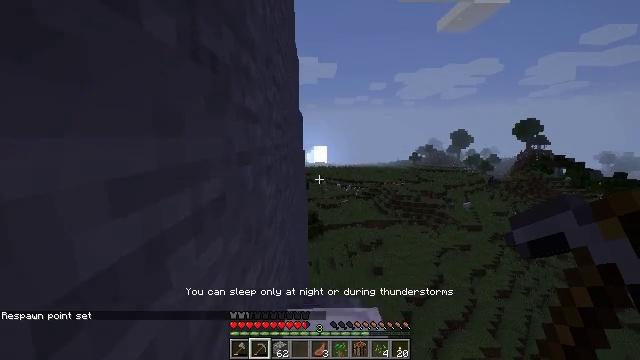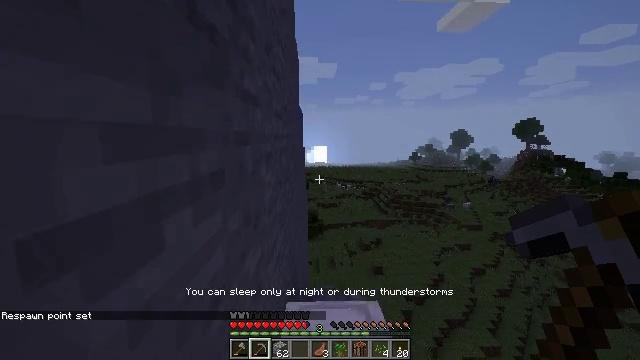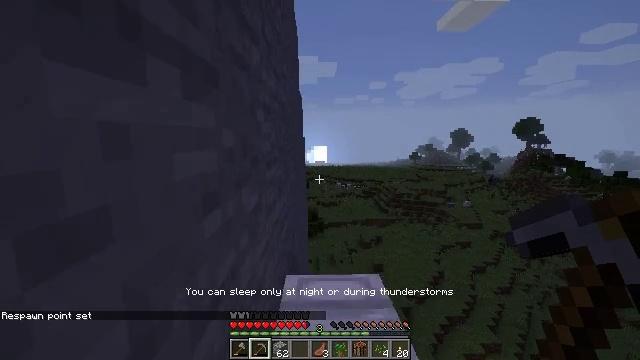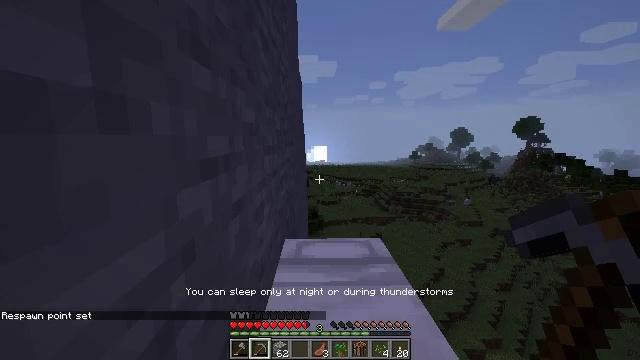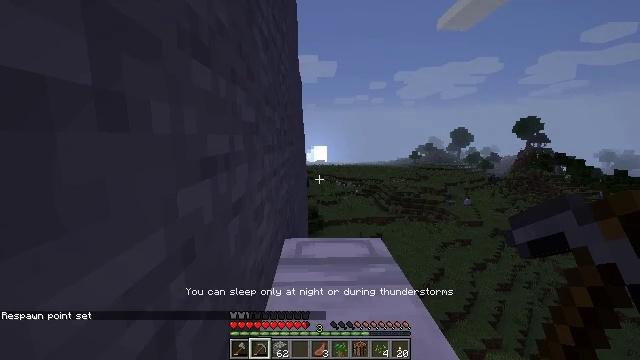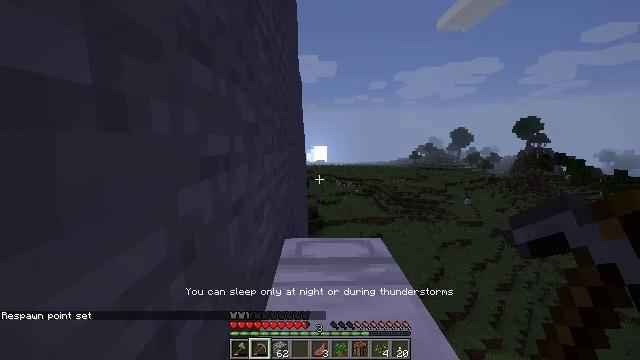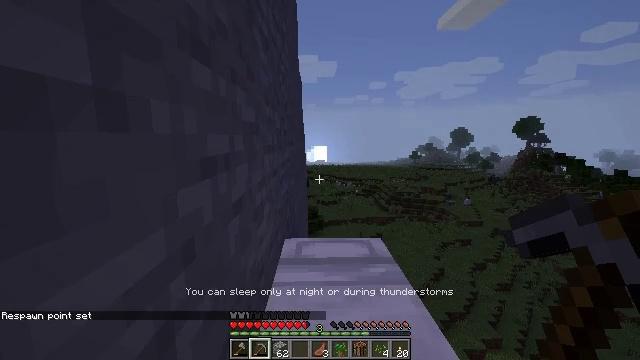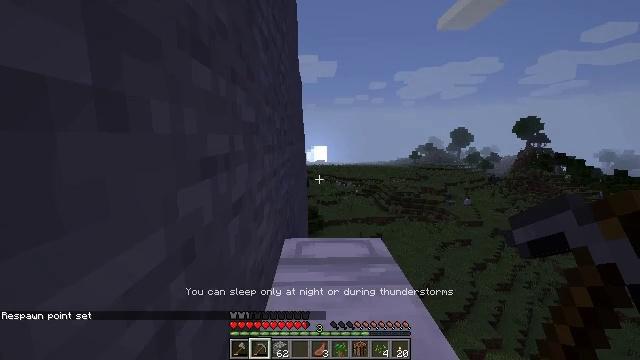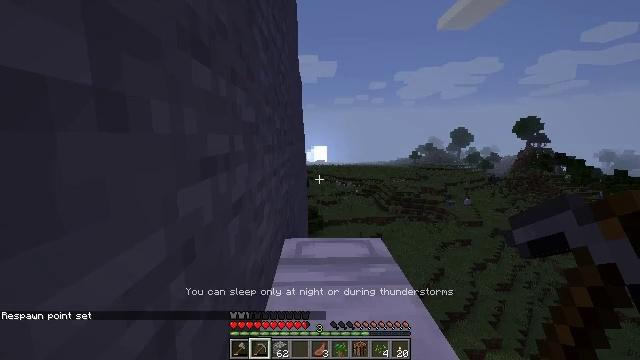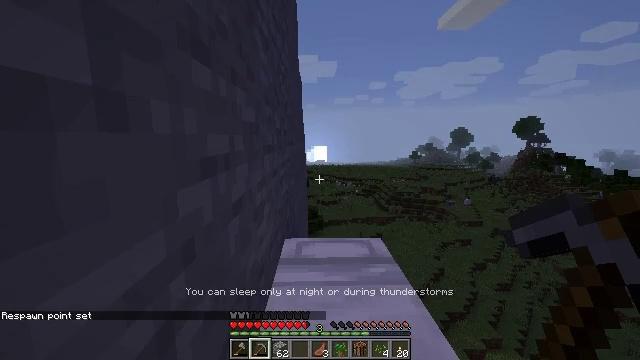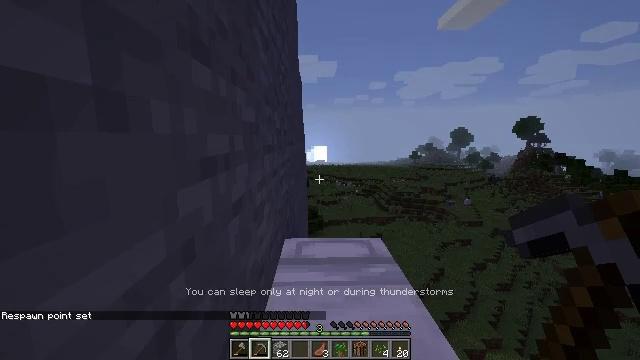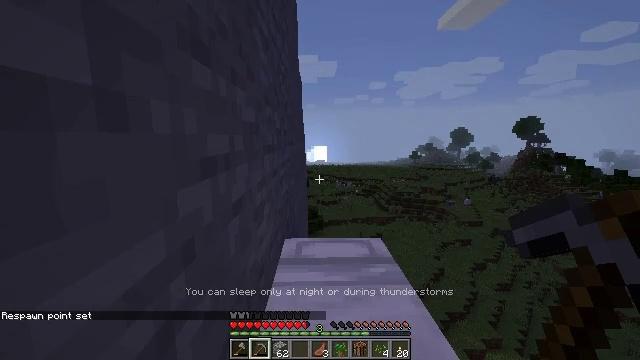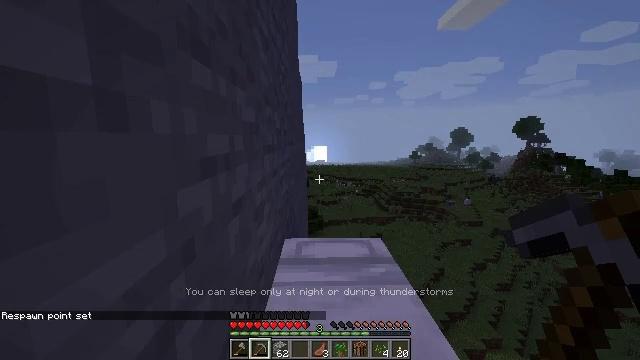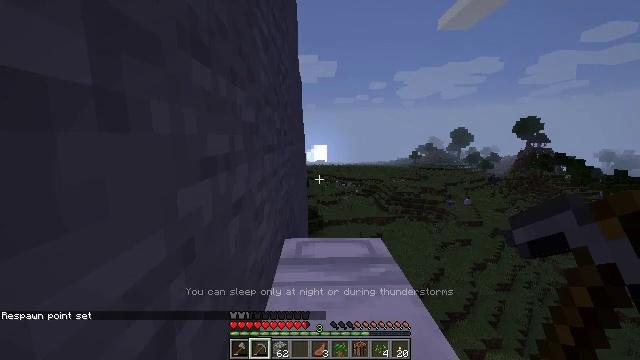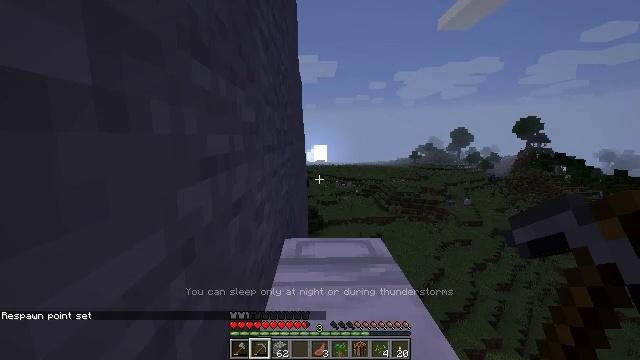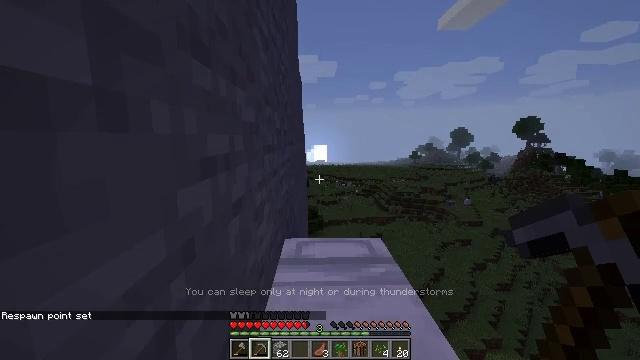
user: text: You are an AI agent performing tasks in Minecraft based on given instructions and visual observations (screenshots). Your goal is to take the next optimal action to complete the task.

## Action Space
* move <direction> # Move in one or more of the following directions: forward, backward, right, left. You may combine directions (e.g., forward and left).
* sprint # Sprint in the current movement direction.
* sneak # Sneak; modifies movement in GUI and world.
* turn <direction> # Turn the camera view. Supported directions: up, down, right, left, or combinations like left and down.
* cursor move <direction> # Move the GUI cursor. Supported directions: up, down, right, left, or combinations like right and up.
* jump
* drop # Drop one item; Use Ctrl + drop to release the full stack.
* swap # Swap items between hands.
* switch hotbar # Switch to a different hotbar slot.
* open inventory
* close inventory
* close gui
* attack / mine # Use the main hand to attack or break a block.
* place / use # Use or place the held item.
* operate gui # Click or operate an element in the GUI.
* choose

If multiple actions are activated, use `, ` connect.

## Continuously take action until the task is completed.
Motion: motion action
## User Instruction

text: Mine the white bed.
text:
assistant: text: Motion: no_op
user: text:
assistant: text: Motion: no_op
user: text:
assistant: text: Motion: no_op
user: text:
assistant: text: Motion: no_op
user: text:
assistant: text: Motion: no_op
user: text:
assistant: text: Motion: no_op
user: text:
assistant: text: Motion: no_op
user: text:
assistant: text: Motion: no_op
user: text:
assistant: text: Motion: no_op
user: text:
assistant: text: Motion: no_op
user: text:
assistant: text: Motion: no_op
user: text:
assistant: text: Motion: no_op
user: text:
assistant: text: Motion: no_op
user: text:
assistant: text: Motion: no_op
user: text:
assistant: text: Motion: no_op
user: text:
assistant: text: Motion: move right
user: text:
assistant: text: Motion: move right
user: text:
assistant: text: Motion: move right
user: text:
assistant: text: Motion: no_op
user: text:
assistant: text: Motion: no_op
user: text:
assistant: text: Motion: no_op
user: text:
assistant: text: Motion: move left, turn left
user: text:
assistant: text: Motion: move left, turn left
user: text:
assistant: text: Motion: move left
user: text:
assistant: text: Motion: no_op
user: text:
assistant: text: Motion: no_op
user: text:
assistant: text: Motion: no_op
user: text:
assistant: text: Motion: no_op
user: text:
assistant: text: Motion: no_op
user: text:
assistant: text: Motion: no_op